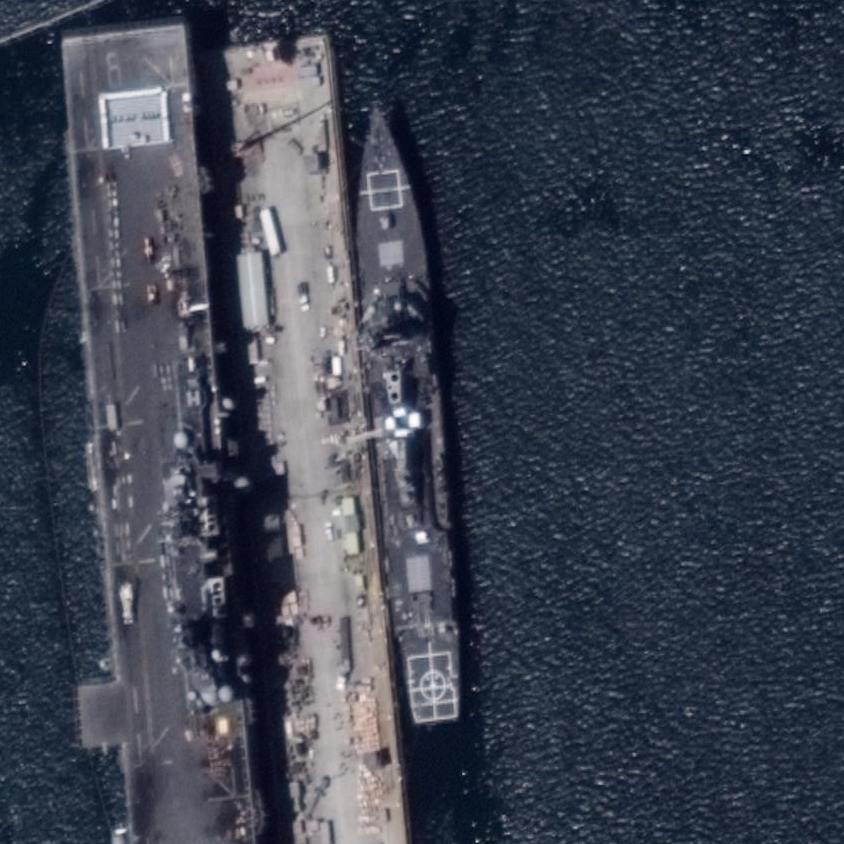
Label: destroyer